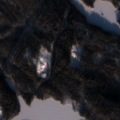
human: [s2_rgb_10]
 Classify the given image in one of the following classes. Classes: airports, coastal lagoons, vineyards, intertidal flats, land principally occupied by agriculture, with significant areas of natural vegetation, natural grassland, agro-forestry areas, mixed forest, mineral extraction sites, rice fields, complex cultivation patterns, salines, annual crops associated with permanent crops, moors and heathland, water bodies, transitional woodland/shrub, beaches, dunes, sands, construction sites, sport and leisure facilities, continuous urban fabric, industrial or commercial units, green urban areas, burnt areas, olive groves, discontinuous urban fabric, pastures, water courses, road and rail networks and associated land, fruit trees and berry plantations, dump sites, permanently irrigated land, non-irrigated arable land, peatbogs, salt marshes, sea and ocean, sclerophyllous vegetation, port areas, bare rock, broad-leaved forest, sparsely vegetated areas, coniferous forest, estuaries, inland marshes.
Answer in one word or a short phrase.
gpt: mixed forest, water bodies